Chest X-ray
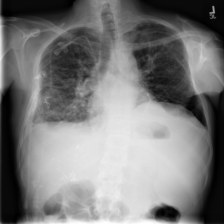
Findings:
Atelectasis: negative
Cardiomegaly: negative
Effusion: positive
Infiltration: positive
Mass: negative
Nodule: positive
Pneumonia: negative
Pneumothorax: negative
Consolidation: negative
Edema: negative
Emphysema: negative
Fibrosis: negative
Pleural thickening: positive
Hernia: negative